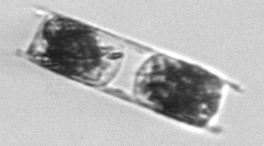
Label: Hemiaulus